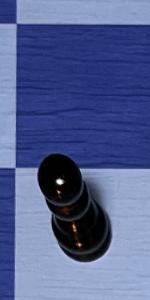
Label: Pawn_Black